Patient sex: M
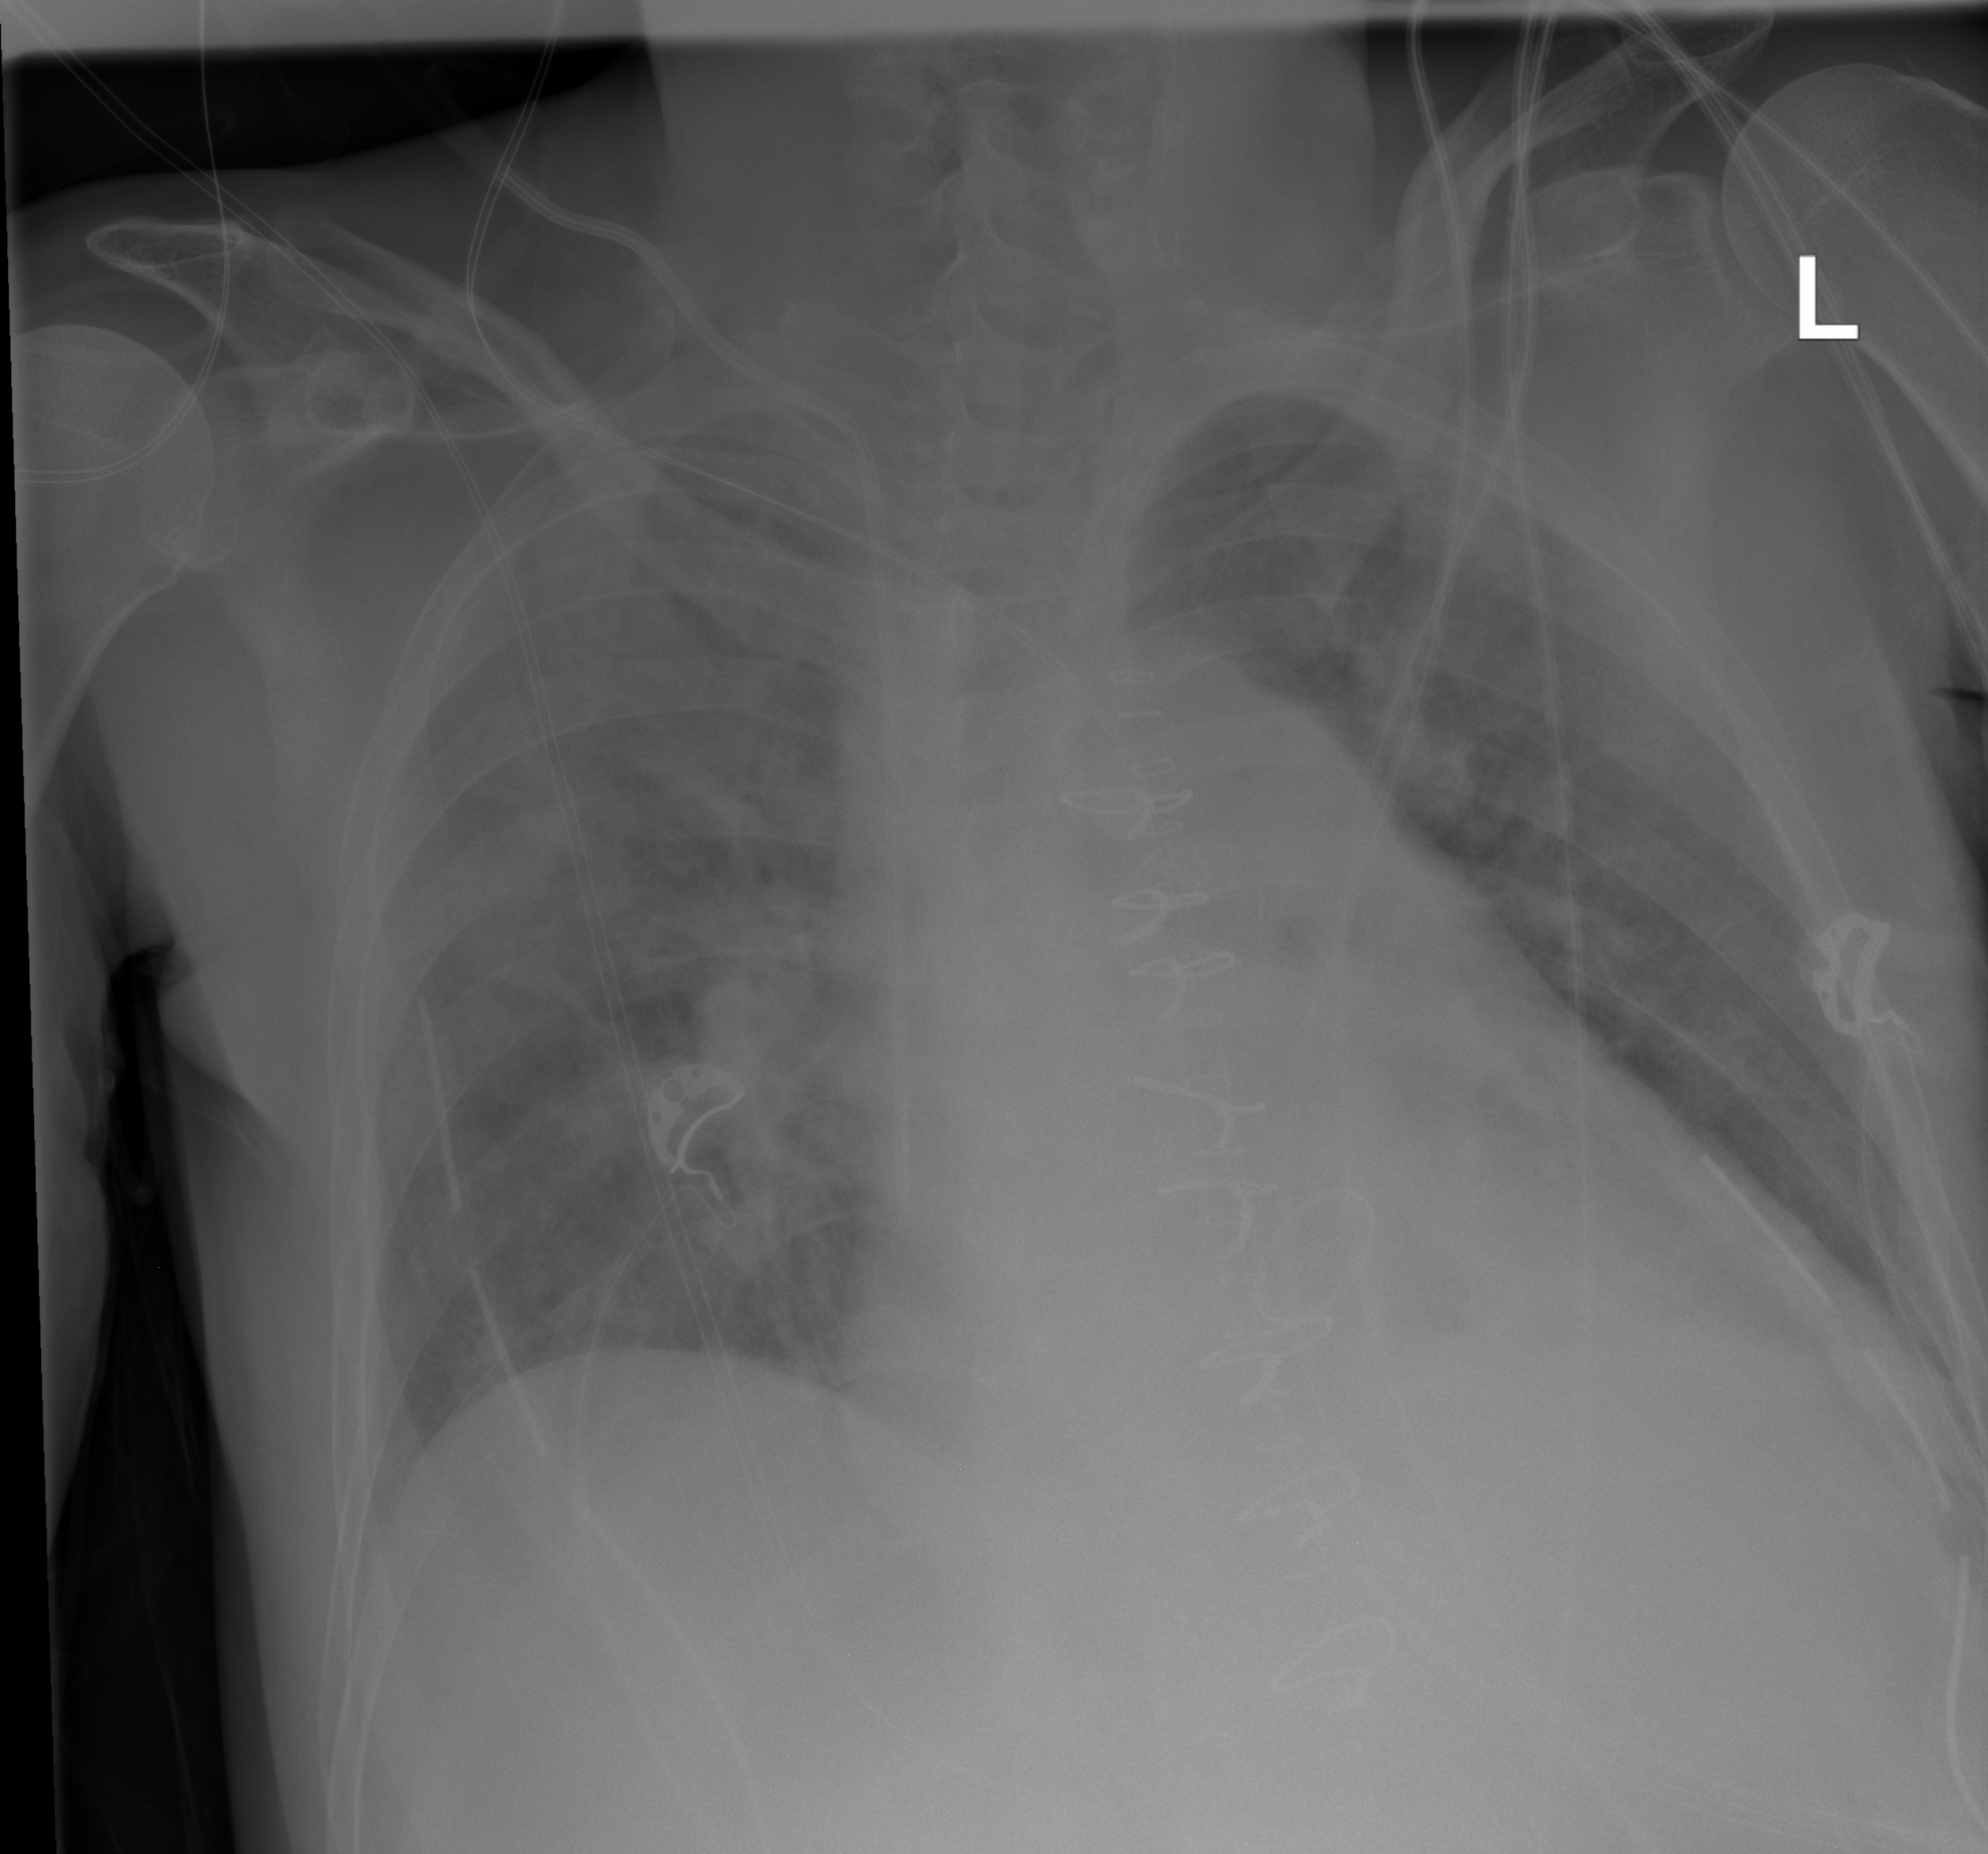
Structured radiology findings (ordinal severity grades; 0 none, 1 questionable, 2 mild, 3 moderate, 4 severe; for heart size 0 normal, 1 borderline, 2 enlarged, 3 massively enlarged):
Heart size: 2
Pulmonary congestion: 3
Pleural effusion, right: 0
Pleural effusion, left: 0
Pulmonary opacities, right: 2
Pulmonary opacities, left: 2
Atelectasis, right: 0
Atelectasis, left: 0